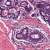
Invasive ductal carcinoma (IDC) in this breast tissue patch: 0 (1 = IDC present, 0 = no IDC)